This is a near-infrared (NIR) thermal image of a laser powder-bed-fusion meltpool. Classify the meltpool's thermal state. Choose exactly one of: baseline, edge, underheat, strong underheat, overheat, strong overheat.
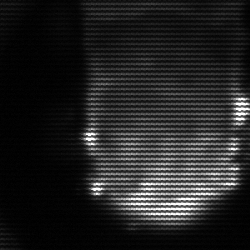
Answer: baseline